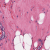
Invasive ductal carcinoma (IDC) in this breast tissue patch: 0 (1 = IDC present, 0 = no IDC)